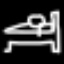
Label: bed